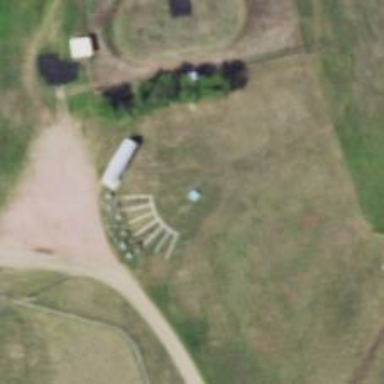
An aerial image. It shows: Shooting range for the sport of shooting.